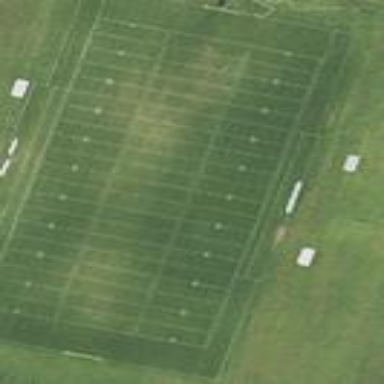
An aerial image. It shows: American football pitch for leisure and sport activities.